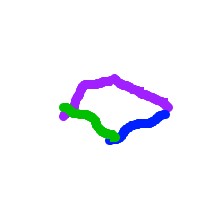
Shape: rhombus